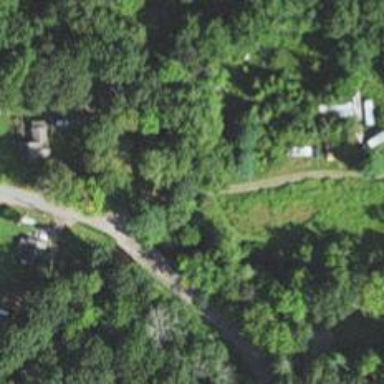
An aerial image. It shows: Driveway that functions as bridge.